Question: I'm just starting out with JavaFX, and I wanted to put a WebView into a Window:
'''
public static class HelloJavaFXWeb extends Application {
@Override public void start(Stage stage) throws Exception {
final Group root = new Group();
Scene scene = new Scene(root, Color.DODGERBLUE);
WebView webView = new WebView();
webView.getEngine().load("http://www.google.com");
root.getChildren().add(webView);
stage.setTitle("HelloWorld in JavaFX 2.0");
stage.setScene(scene);
stage.show();
}
}
Application.launch(HelloJavaFXWeb.class);
'''
It looks ever so simple, but for some reason the draw regions are being highlighted with red and green when moving the mouse around. How can I disable the flashing colors?

## Update: the problem is with Groovy/Gradle interaction
Here's an extremely minimal repro
(put all this in a 'build.gradle' and run 'gradle tasks --no-daemon'):
'''
buildscript {
dependencies {
def jvm = org.gradle.internal.jvm.Jvm.current()
if (jvm.javaVersion.isJava7()) {
classpath files("${jvm.jre.homeDir}/lib/jfxrt.jar")
}
}
}
import javafx.application.*;
import javafx.scene.*;
import javafx.scene.paint.Color;
import javafx.scene.web.WebView;
import javafx.stage.Stage;
class HelloJavaFXWeb extends Application {
@Override public void start(Stage stage) throws Exception {
final Group root = new Group();
Scene scene = new Scene(root, Color.DODGERBLUE);
WebView webView = new WebView();
webView.getEngine().load("http://www.google.com");
root.getChildren().add(webView);
stage.setTitle("HelloWorld in JavaFX 2.0");
stage.setScene(scene);
stage.show();
}
}
Application.launch(HelloJavaFXWeb.class);
'''
I just noticed that it outputs some logging after termination
(this was hidden before, probably because I used a Gradle daemon which swallowed it):
> =========== Performance Statistics =============
Time/Invocations count:
com.sun.webpane.perf.WCFontPerfLogger.*: ...
com.sun.webpane.perf.WCGraphicsPerfLogger.*: ...
I'm using 'jdk1.7.0_80_x64/jre/lib/jfxrt.jar' on Windows 7 x64 Ultimate.
Tried the following Java versions I had on my computer:
'''
+-----------------+-----------+---------+
| version | flashing | logging |
+-----------------+-----------+---------+
| jdk1.7.0_05_x86 | no JavaFX |
| jdk1.7.0_80_x64 | yes | yes |
| jdk1.7.0_80_x86 | yes | no |
| jre1.7.0_80_x86 | yes | no |
| jre1.7.0_80_x64 | yes | no |
| jre1.8.0_45_x86 | no | no |
| jre1.8.0_45_x64 | no | no |
+-----------------+-----------+---------+
'''
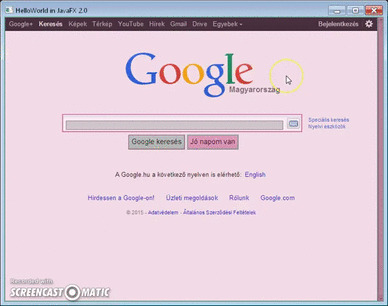
Answer: After some hours of going deep into 'jfxrt.jar', trial and error and with the help of @NwDx here's a summary of what's going on.
The Gradle build system messes with the JUL root logger and sets the default logging level to 'FINER' from the original 'INFO'. This activates a lot of internal mechanisms inside the JavaFX runtime. Most notably:
- - 'PerfLogger'-
If you're careless you can use: 'LogManager.getLogManager().reset()' to fix everything. More careful patients may continue reading.
### Clip Region Debug
There's some visual debugging code guarded by a <URL> in 'com.sun.webpane.sg.prism.WCGraphicsPrismContext'.
It is a known bug filed here: <URL>
Looking at the fix version: anything before 1.8.0u40 is susceptible to this unwanted visual debugging (see table in question). In 1.8.0u40+ you can '-Dcom.sun.webkit.debugDrawClipShape=true' to enable this "feature".
To be on the safe side it's worth disabling the logging for that class either by configuring JUL or:
'''
String name = com.sun.webpane.sg.prism.WCGraphicsPrismContext.class.getName();
java.util.logging.Logger.getLogger(name).setLevel(java.util.logging.Level.OFF);
'''
### PerfLogger logging
As mentioned in the question there's some diagnostic info being spit out to stdout. <URL> as well. The source of those messages are the following:
- 'com.sun.webpane.perf.WCGraphicsPerfLogger'- 'com.sun.webpane.perf.WCFontPerfLogger'- 'com.sun.webpane.platform.Invoker''Locks'- <URL>
The easiest way to disable this is:
'''
java.util.logging.Logger.getLogger('com.sun.webpane.perf').setLevel(Level.OFF)
'''
because <URL> or the 'Logger' instances are in that package.
### Everyhing else
It's probably worth making the log level higher (INFO-OFF) for all 'com.sun.*' and 'javafx.*' packages to prevent further weirdness or performance degradation.
For any further info see <URL>.